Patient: sex M, age 31
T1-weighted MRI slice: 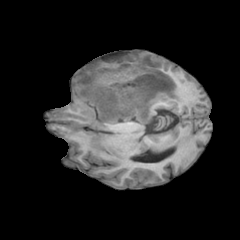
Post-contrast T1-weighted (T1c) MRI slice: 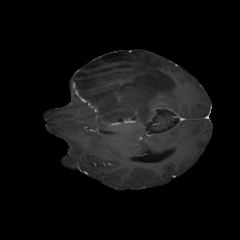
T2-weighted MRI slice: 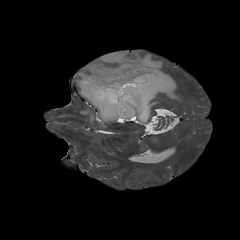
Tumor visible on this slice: yes
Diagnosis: Astrocytoma, IDH-mutant
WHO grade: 3